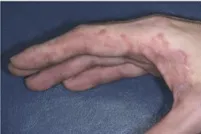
Clinical examination and Intraoral examination (A-F).
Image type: medical_photograph (skin_photograph)